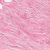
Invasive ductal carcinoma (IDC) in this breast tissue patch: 0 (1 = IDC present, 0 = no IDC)